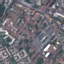
Land use / land cover: Residential